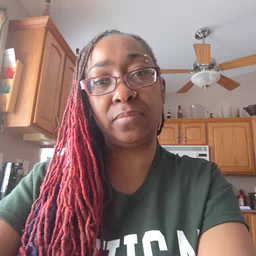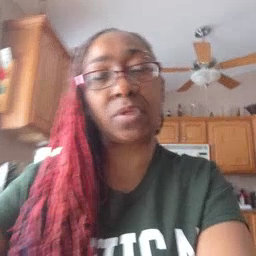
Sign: will